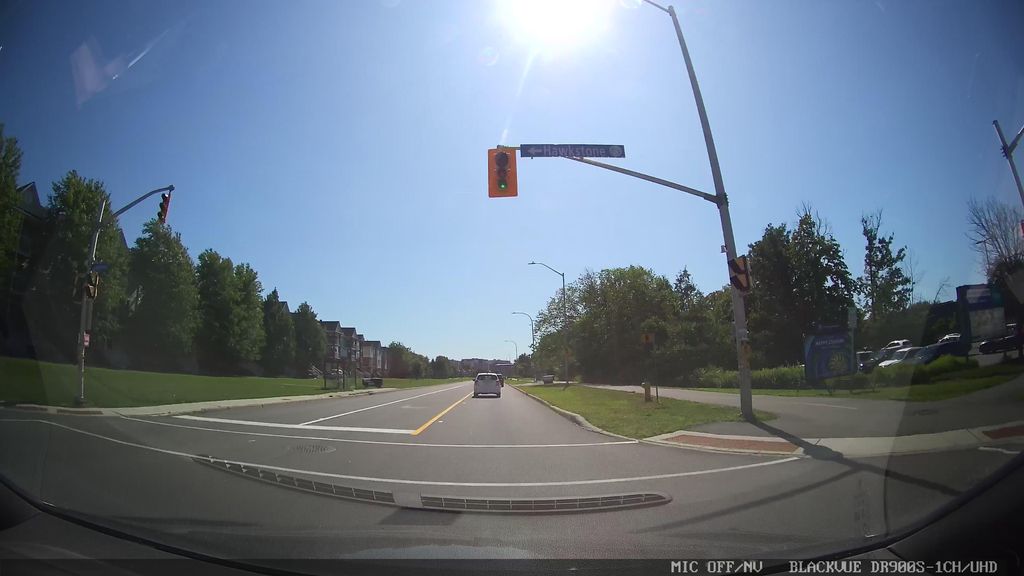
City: ottawa-gatineau